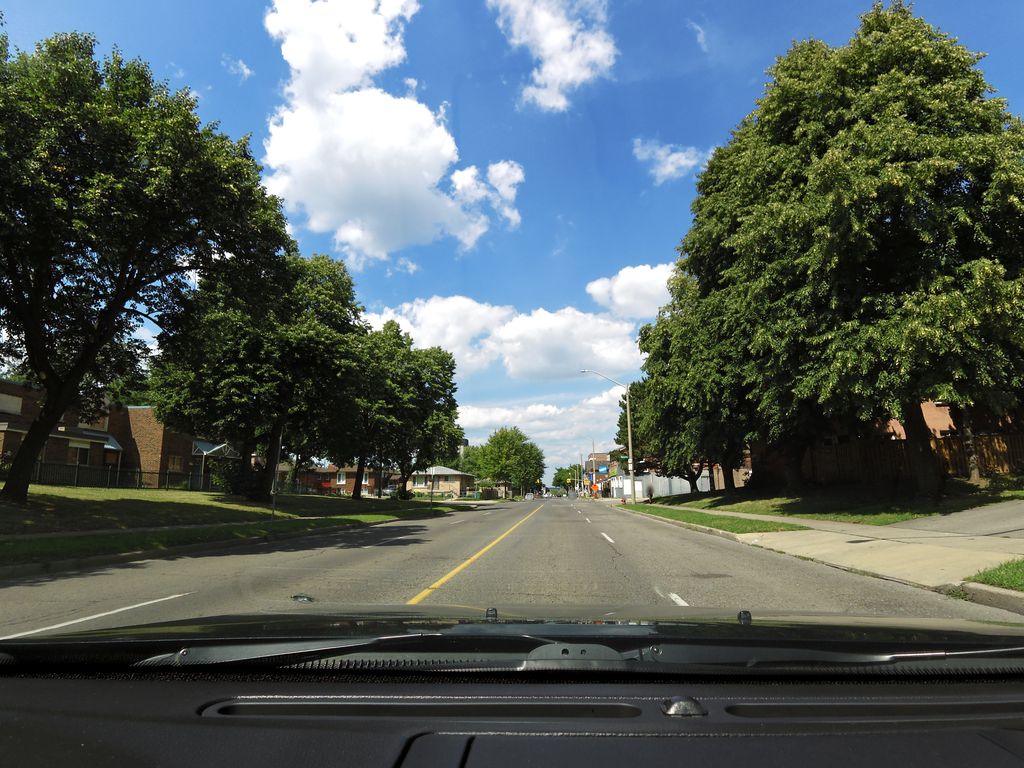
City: hamilton